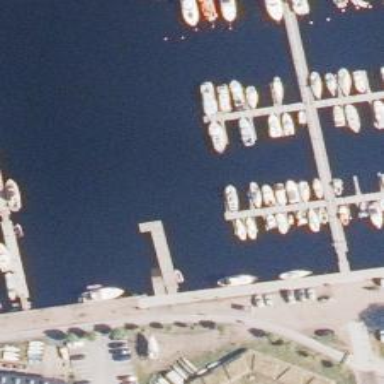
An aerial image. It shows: Pier with mooring facilities.